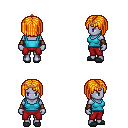
a pixel art fantasy rpg character, female body template, dark elf, purple skin, teal pirate shirt, red pants, light blonde pageboy hairstyle, bronze tiara, cloth bracers, gray slippers, four views (front, back, left, right), 2x2 character sprite sheet, small pixel art, hard edges, no anti-aliasing